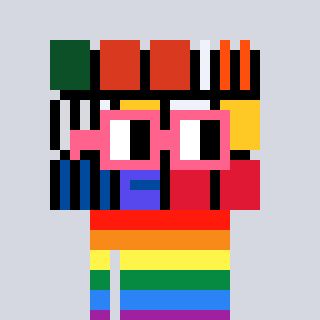
a pixel art character with square pink glasses, a abstract-shaped head and a grayscale-colored body on a cool background